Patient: sex M, age 52
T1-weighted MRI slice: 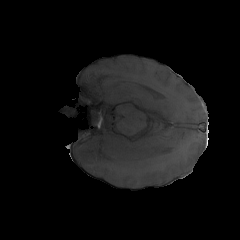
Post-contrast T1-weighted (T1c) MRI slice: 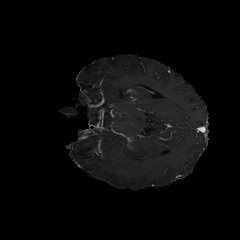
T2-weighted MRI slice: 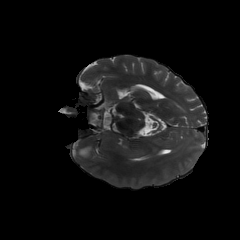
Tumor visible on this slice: yes
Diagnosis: Glioblastoma, IDH-wildtype
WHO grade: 4